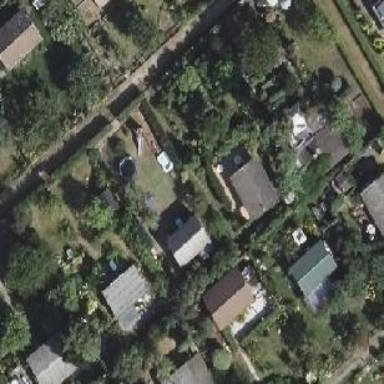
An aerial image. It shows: Plot within allotments.